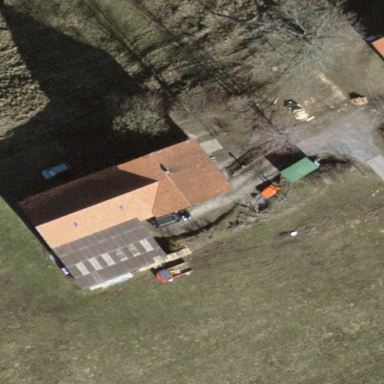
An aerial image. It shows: Simple house.